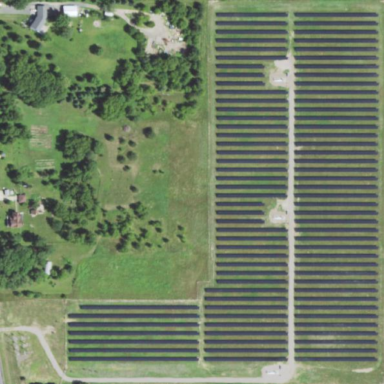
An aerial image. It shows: Solar power plant.